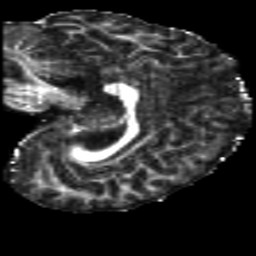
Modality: FA
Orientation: sagittal
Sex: male
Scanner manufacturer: siemens
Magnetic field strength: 3 T
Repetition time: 5 s
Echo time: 0.07 s